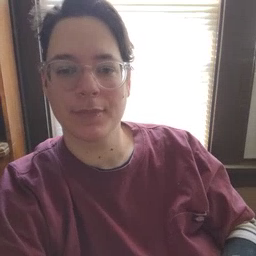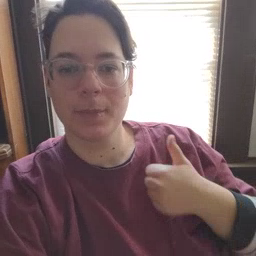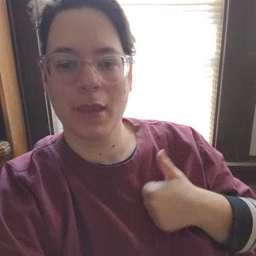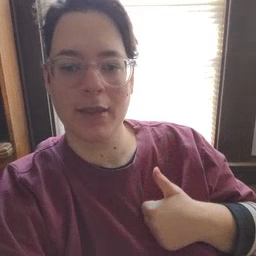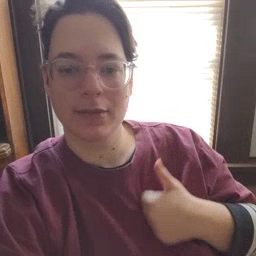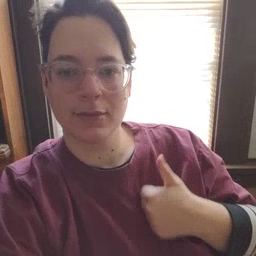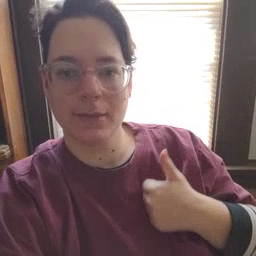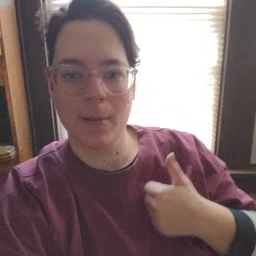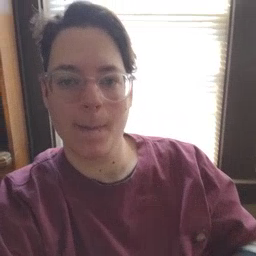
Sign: bath